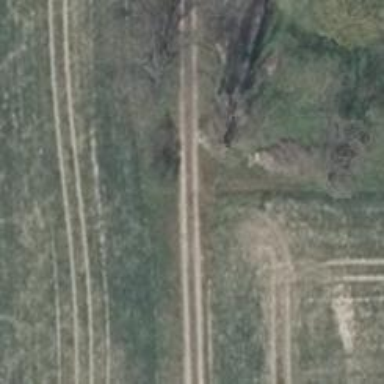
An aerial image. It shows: Forestry vehicle track with grade3 track type.